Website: walmart
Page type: customer-info-address
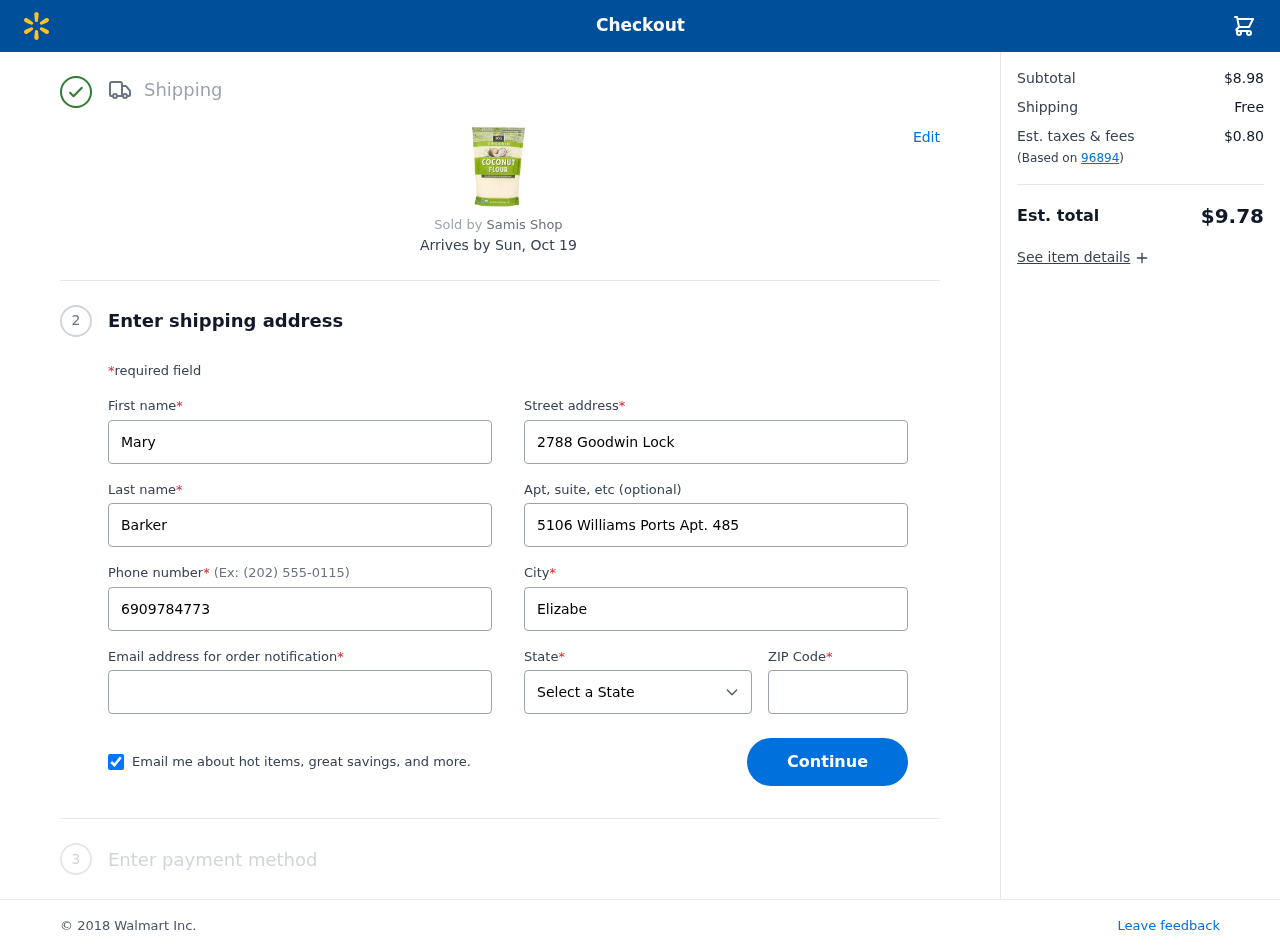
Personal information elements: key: PII_CITY
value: Elizabethbury
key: PII_EMAIL
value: marybarker@yahoo.com
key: PII_FIRSTNAME
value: Mary
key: PII_LASTNAME
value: Barker
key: PII_PHONE
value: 6909784773
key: PII_POSTCODE
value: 96894
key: PII_STATE
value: Florida
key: PII_STREET
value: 2788 Goodwin Lock
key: PII_STREET2
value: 5106 Williams Ports Apt. 485
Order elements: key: ORDER_DELIVERY_DATE
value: Sun, Oct 19
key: ORDER_SUBTOTAL
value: $8.98
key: ORDER_SHIPPING_COST
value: Free
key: ORDER_TAX
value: $0.80
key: ORDER_TOTAL
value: $9.78